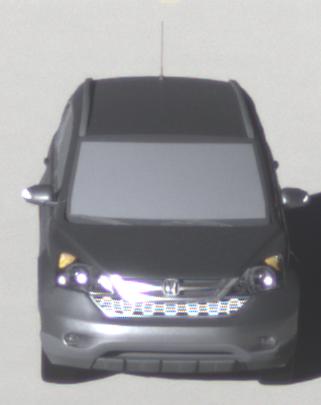
Make: Honda
Model: CR-V
Detailed model: CR-V (III) (04/10 - 10/12)
Model produced from: 2010
Model produced until: 2012
Doors: 5
Color: gray
Road condition: dry road
Daytime: sunrise or sunset
Contrast: high contrast